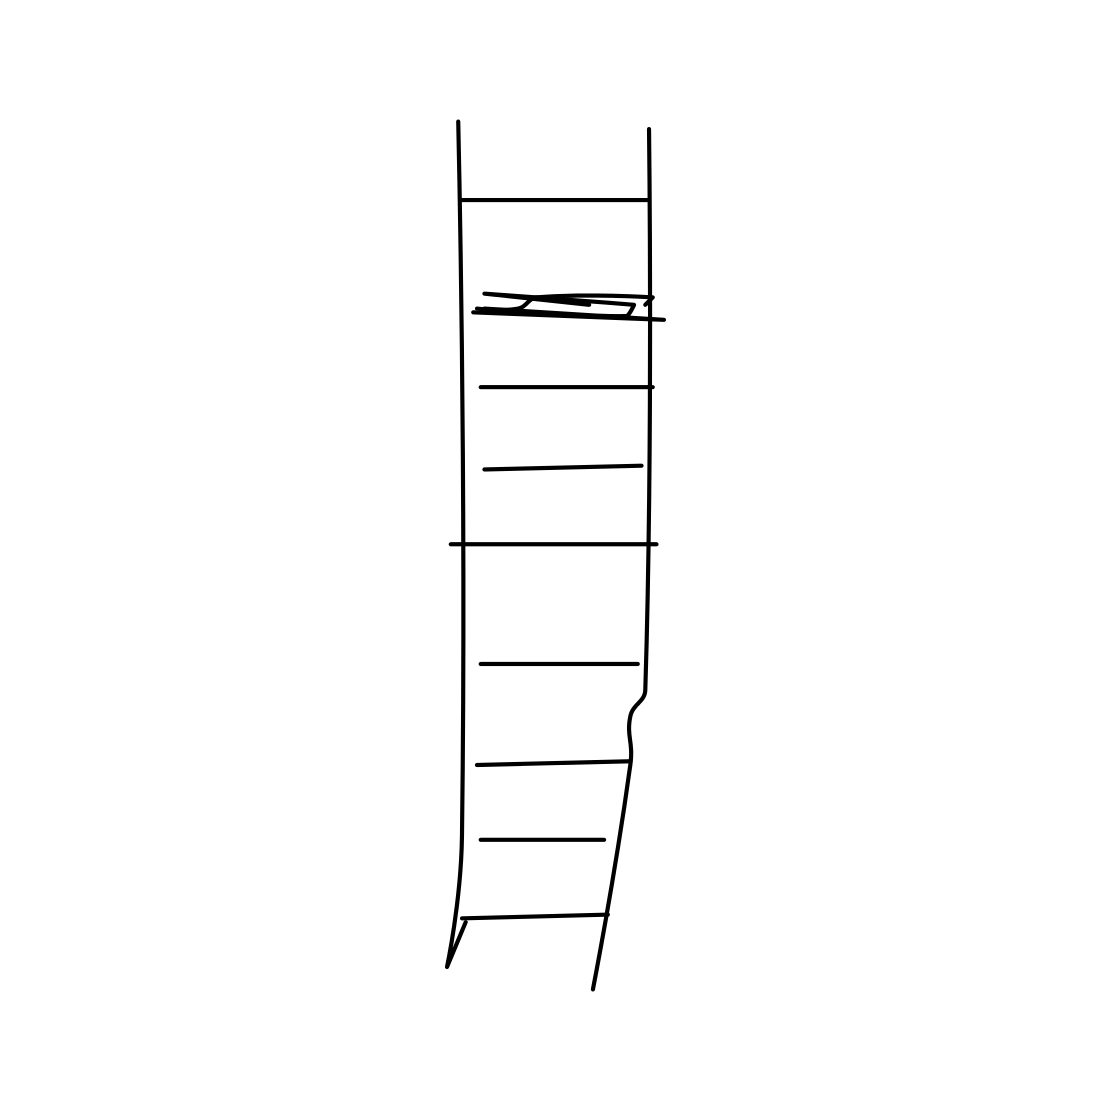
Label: ladder